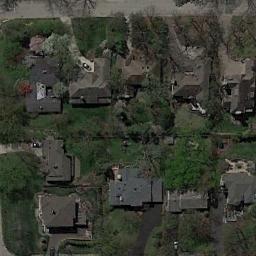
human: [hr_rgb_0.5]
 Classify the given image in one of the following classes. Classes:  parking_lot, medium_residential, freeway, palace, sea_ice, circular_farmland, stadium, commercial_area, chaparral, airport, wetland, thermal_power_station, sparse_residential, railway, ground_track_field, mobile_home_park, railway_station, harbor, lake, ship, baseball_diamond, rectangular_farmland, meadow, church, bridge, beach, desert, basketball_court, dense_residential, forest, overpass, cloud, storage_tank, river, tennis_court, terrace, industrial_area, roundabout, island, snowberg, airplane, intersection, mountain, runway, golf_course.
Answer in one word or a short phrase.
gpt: medium_residential